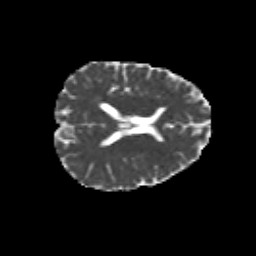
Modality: MD
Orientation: axial
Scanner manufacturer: siemens
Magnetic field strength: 3 T
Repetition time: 6.8 s
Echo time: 0.093 s